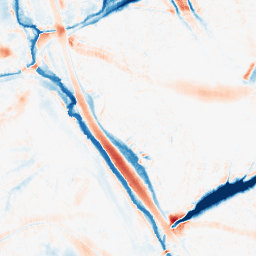
Category: morphological
Decomposition family: morphological_ellipse
Decomposition parameters: operation: average
width: 30
height: 30
Upsampling method: edge_directed
Upsampling parameters: scale: 2
Upsampling scale: 2